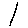
Label: star